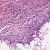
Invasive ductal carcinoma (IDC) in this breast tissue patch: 0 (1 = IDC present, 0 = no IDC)